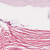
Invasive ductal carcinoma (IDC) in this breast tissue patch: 0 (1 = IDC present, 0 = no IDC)